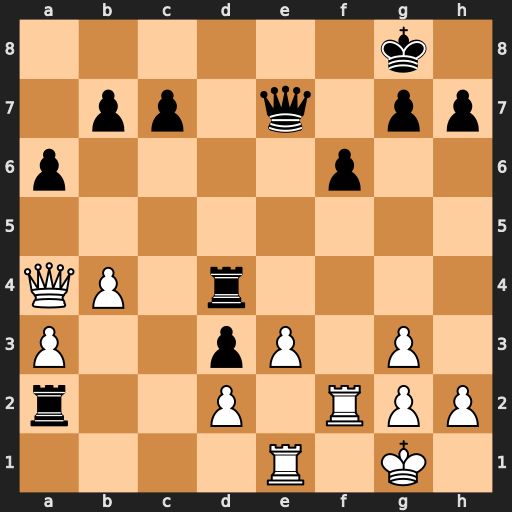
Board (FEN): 6k1/1pp1q1pp/p4p2/8/QP1r4/P2pP1P1/r2P1RPP/4R1K1
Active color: w
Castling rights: -
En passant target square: -
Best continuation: Qb3+ Qf7 Qxf7+ Kxf7 exd4